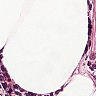
Metastatic tissue present: yes